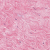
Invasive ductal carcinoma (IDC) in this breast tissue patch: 0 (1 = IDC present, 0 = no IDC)